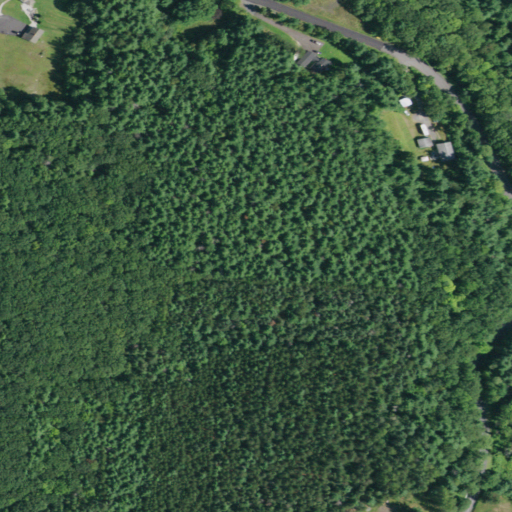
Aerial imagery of mountain in New York named Cass Hill containing evergreen forest, mixed forest, open development, low intensity development, deciduous forest, and pasture